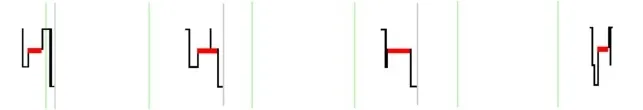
(B) Hypnogram of multiple sleep latency showing sleep onset REM in 4 of 4 nap periods.
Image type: pathology (immunostaining)